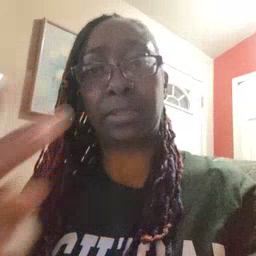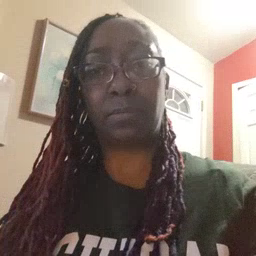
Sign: see